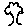
Label: tree